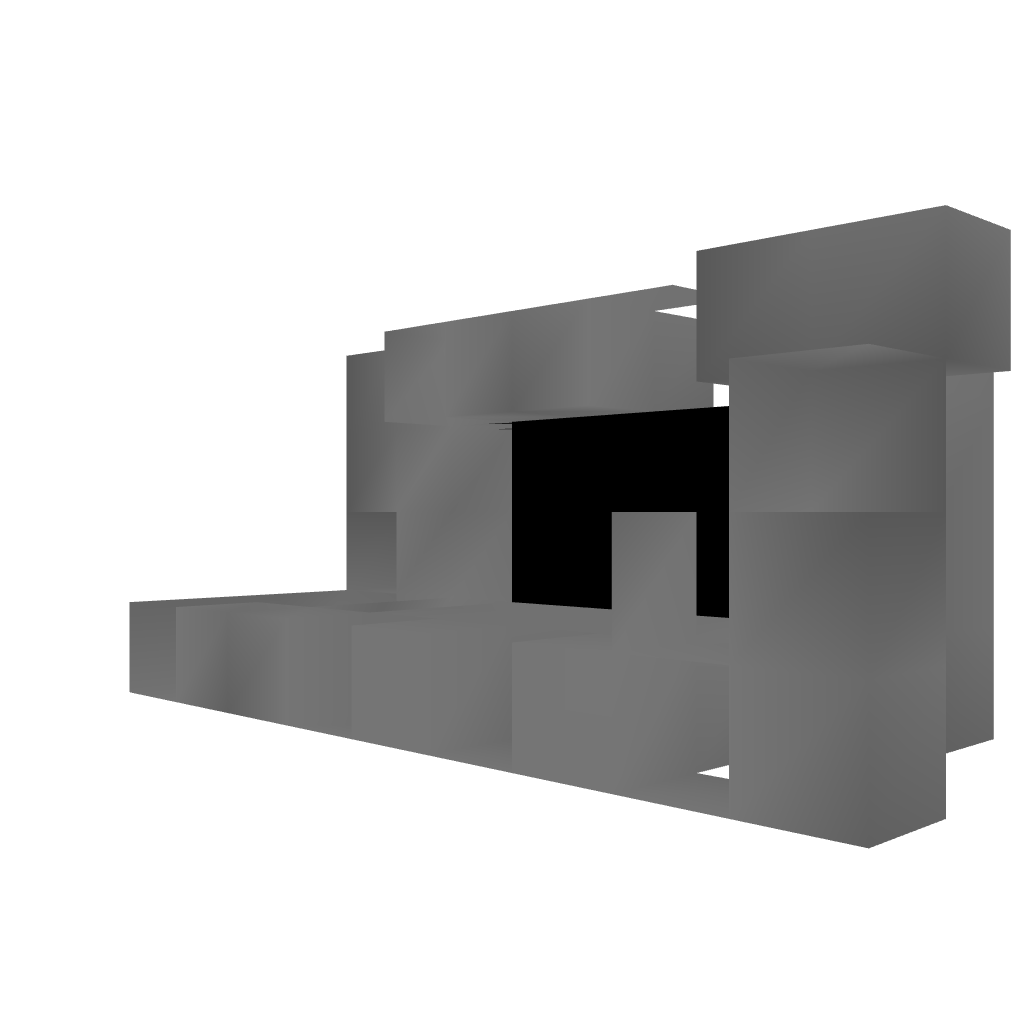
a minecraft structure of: small redstone tv 4 a house bad low quality